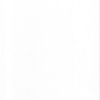
Label: dusty